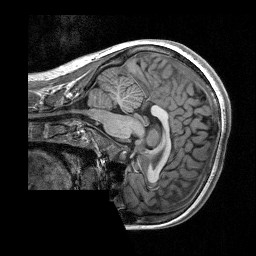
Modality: T1w
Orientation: sagittal
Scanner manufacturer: siemens
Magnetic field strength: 3 T
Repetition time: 2 s
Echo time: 0.00292 s